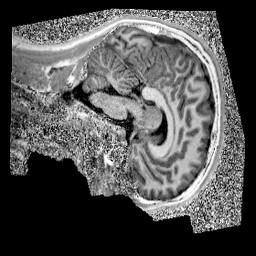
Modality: UNIT1
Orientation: sagittal
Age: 12
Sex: male
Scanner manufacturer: siemens
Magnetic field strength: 3 T
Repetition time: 4 s
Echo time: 0.00299 s